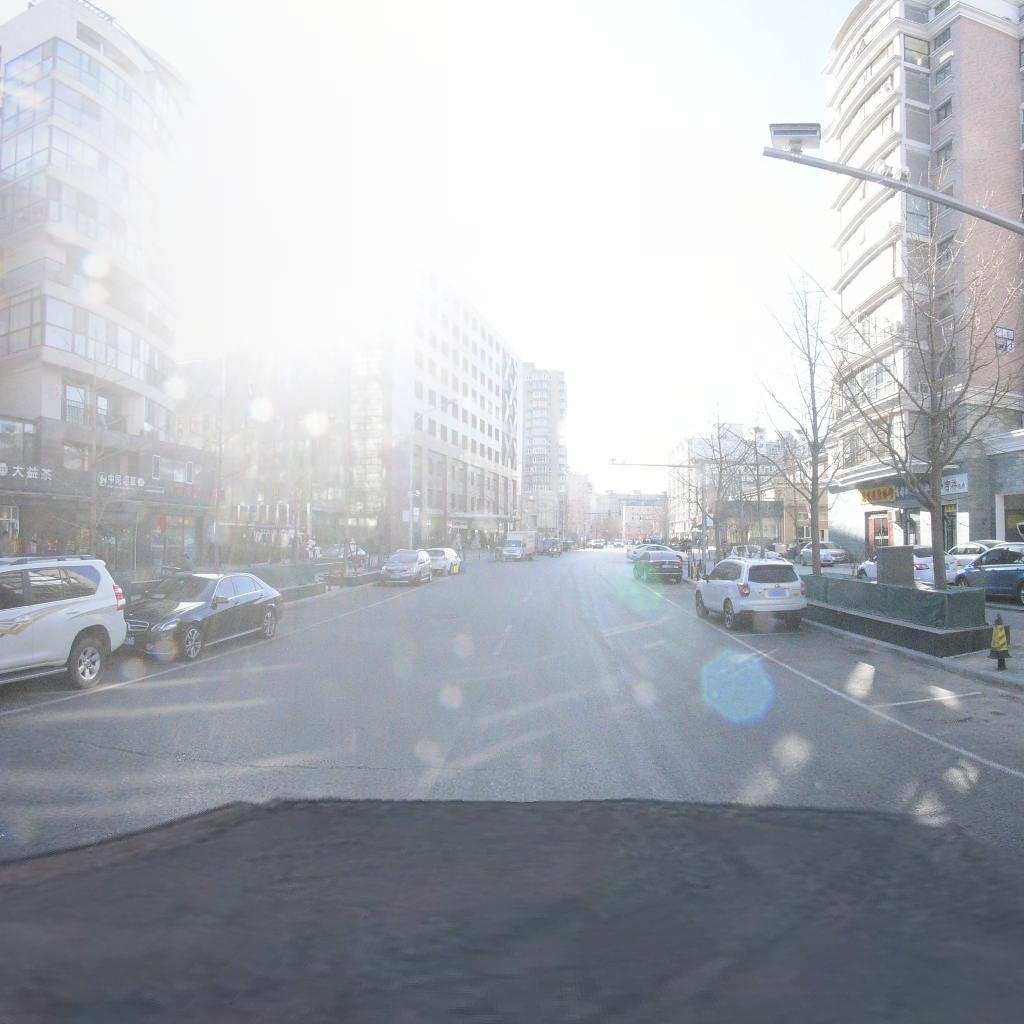
Region: Dongcheng
Road damage annotations: transverse crack, transverse crack